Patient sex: M
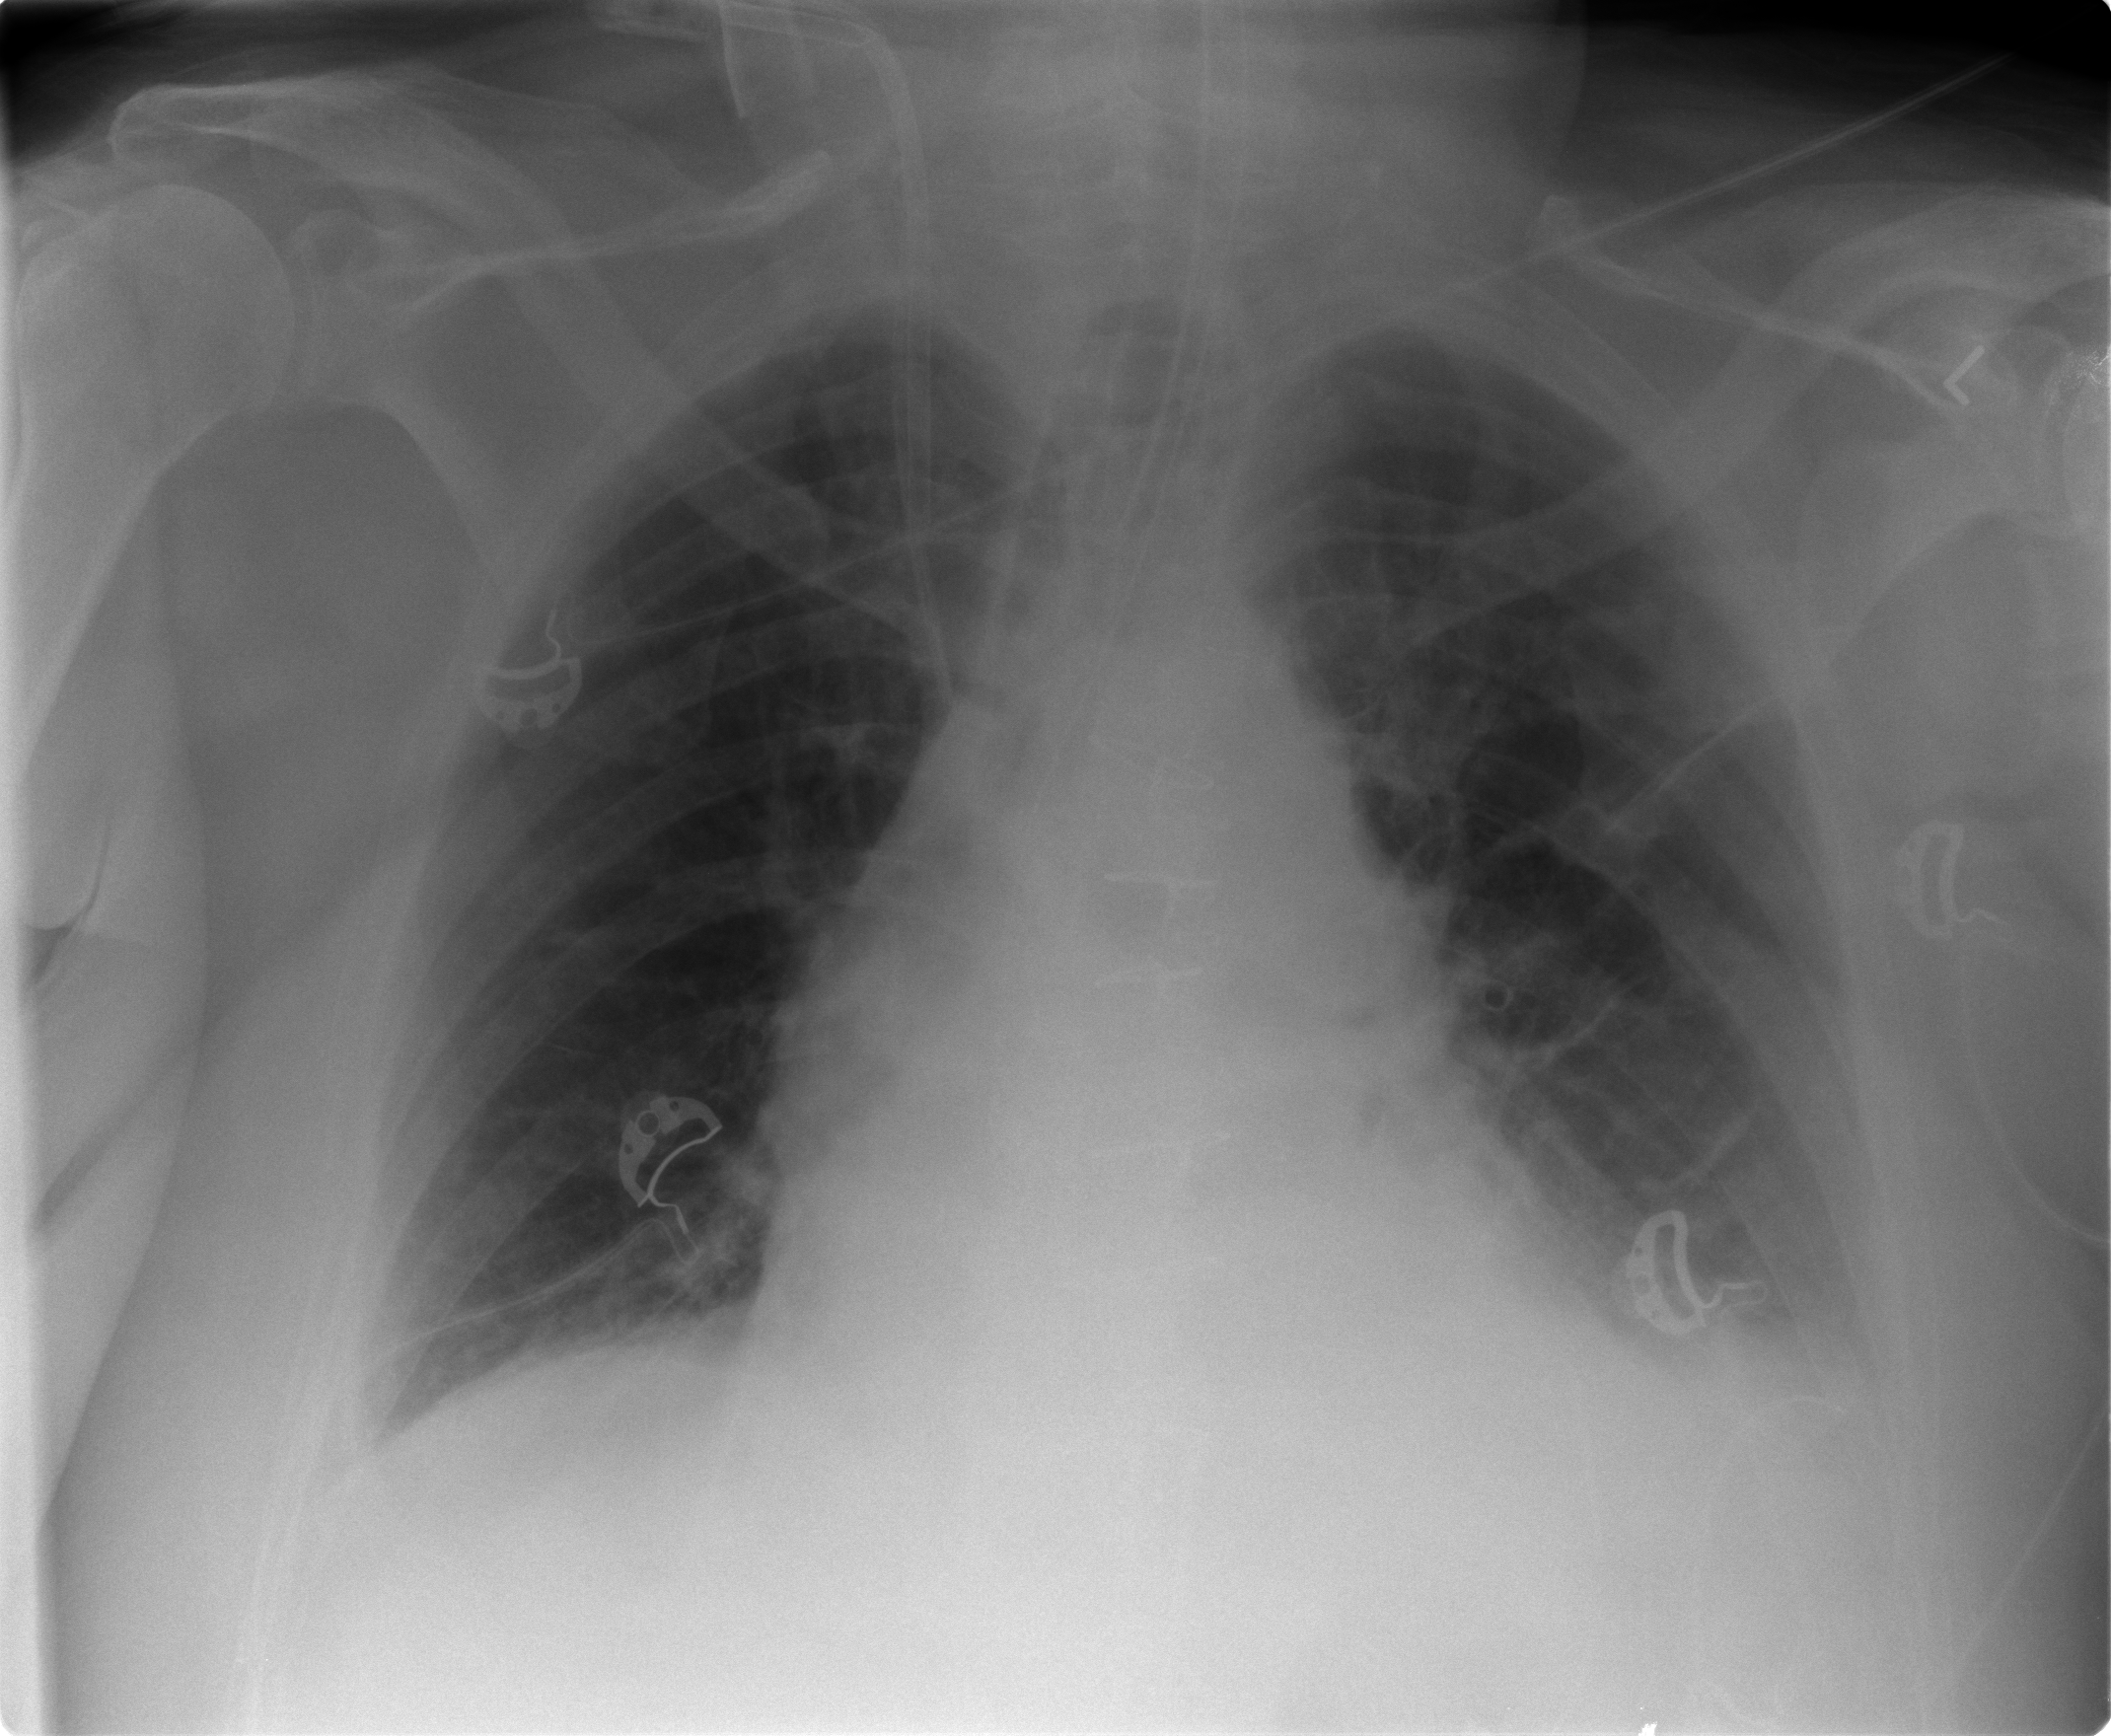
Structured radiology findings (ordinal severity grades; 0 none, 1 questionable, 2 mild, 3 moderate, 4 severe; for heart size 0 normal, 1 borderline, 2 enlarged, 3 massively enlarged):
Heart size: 0
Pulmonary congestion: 2
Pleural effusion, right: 1
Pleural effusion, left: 2
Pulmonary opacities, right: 0
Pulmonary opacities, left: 0
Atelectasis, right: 2
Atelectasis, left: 2